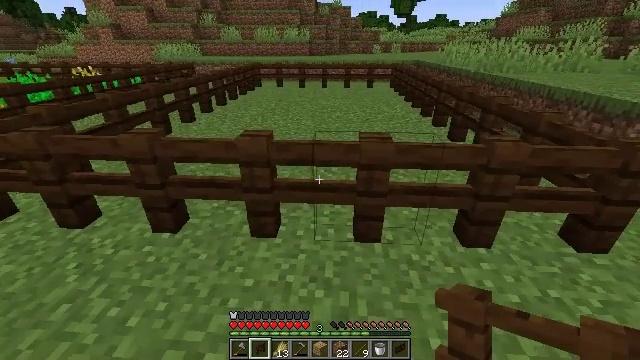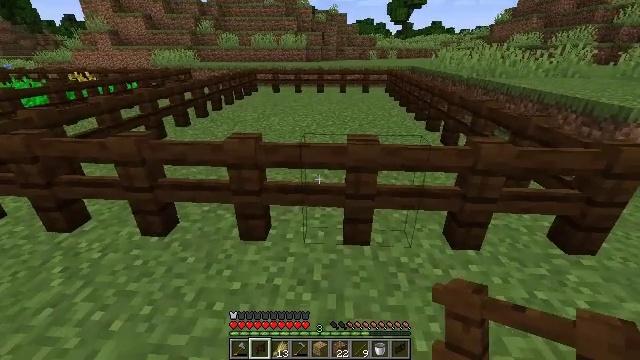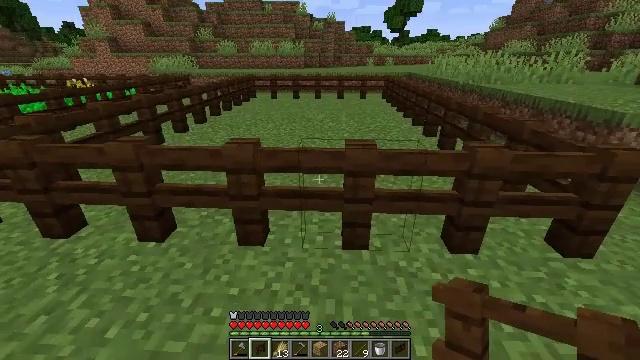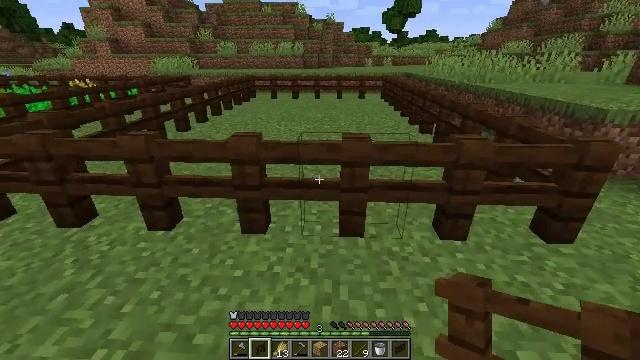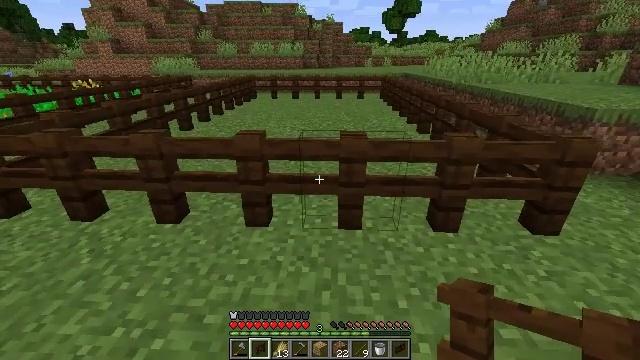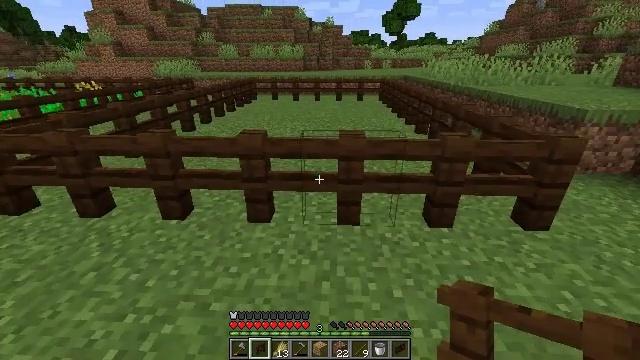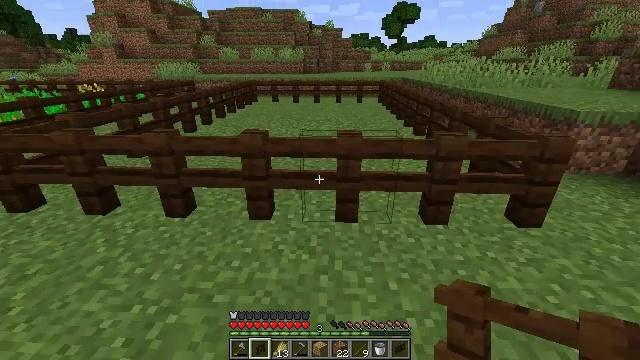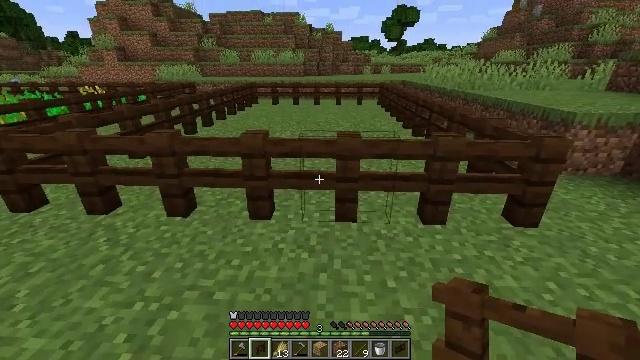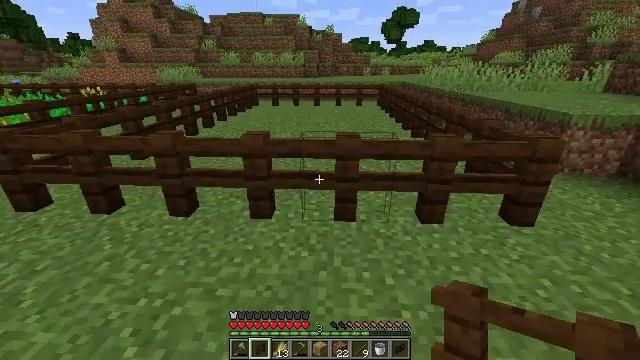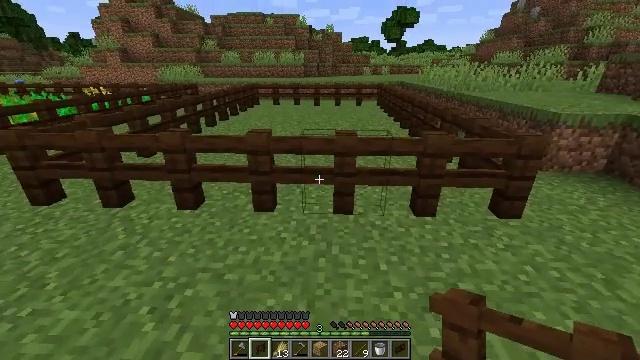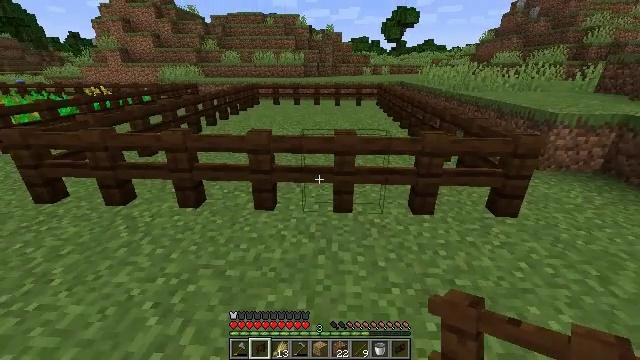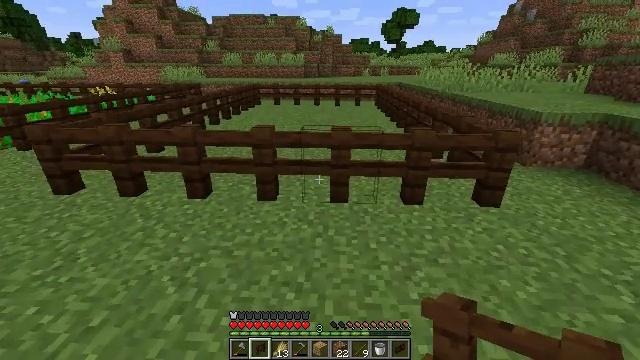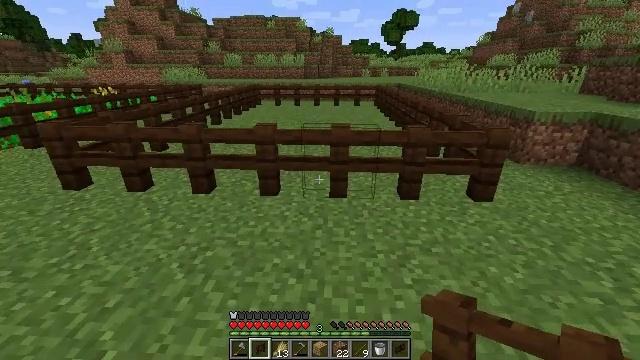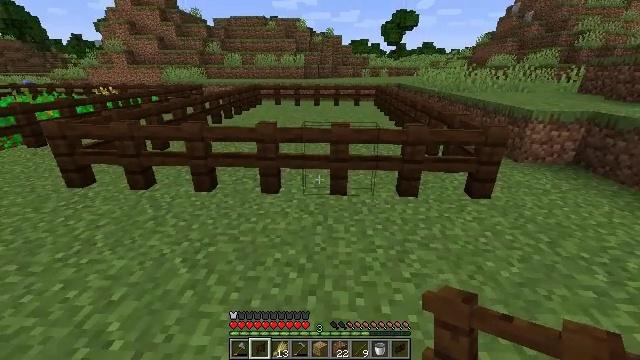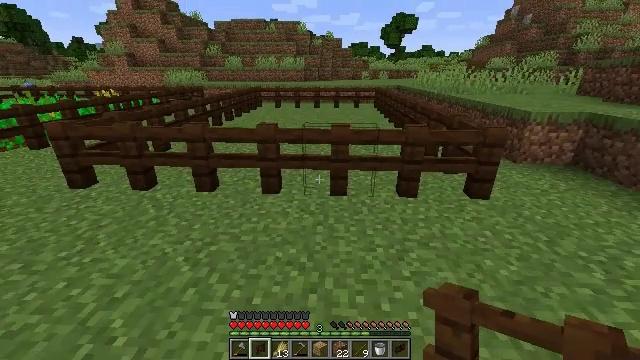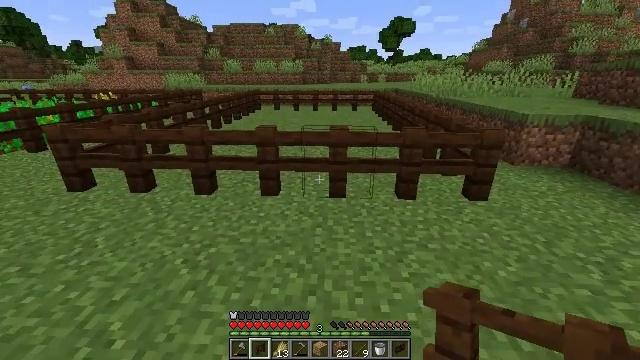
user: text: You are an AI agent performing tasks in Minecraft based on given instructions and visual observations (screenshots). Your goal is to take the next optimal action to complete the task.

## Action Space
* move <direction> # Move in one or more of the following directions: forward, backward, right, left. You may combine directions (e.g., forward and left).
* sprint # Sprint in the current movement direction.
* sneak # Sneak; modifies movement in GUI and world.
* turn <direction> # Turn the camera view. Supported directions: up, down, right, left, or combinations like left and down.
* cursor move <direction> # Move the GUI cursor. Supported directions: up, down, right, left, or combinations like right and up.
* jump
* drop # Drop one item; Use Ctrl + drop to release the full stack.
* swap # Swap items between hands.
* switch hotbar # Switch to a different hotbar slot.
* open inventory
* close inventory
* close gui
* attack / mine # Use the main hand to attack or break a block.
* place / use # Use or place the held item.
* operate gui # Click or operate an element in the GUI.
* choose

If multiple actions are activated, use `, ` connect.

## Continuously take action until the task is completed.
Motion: motion action
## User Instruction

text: Collect the dark oak fence by breaking it.
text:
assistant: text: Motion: turn up
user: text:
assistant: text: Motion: move back, turn up
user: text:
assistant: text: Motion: move back
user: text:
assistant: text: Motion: move back
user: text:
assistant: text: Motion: no_op
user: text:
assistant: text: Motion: no_op
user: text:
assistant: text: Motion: no_op
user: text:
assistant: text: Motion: move back
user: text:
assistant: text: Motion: move back
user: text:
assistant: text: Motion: move back
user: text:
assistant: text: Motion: move back
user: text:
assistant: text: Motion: no_op
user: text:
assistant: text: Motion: no_op
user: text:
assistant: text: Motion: no_op
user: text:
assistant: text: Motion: no_op
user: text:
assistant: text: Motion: no_op
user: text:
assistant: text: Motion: no_op
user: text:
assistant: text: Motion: no_op
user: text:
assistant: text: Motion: no_op
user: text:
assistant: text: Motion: no_op
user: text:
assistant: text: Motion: no_op
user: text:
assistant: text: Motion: move left
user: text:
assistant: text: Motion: move left
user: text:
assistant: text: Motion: move left
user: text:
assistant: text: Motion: no_op
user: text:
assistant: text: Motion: no_op
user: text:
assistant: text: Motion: no_op
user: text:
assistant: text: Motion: no_op
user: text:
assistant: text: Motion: no_op
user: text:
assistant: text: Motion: no_op